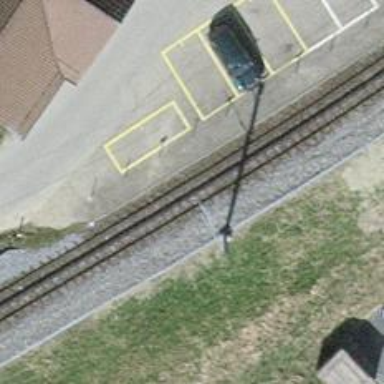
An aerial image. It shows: Solitary milestone along the railway.